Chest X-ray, PA view. Patient: 74 years old, sex M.
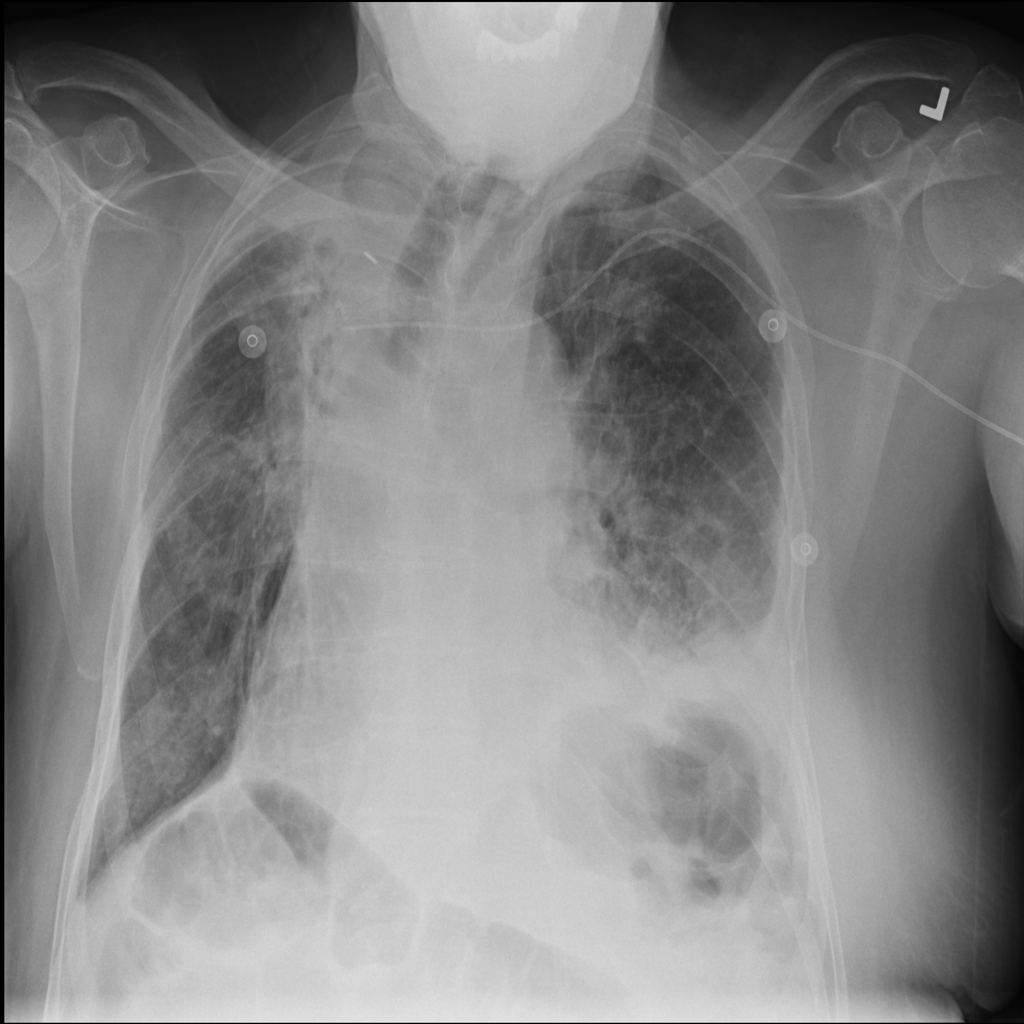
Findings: Effusion, Mass